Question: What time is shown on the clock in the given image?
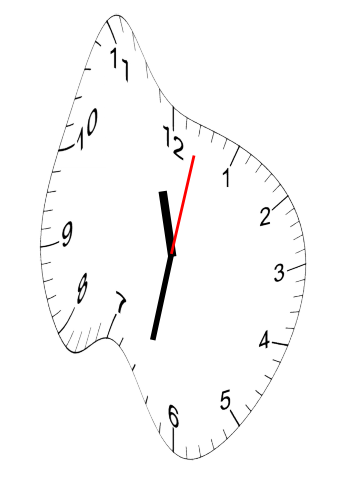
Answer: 11:32:02